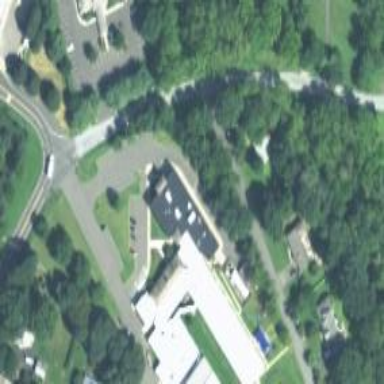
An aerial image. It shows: School building.